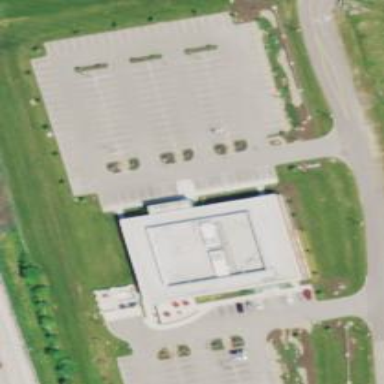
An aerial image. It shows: Parking space.